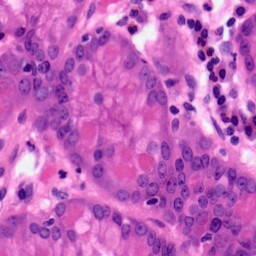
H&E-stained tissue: Pancreatic